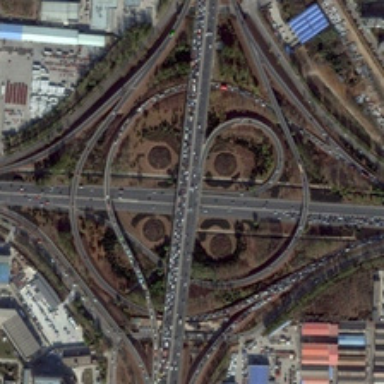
Many green trees and some buildings are near a viaduct with many cars .